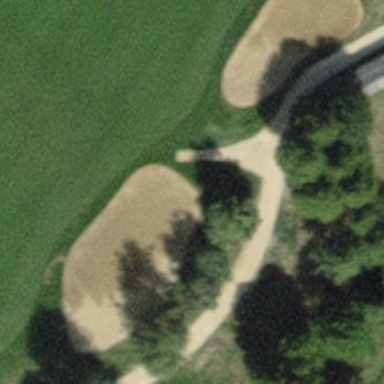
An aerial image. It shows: Bunker on golf course.